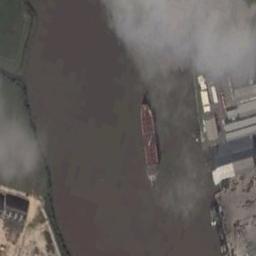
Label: ship